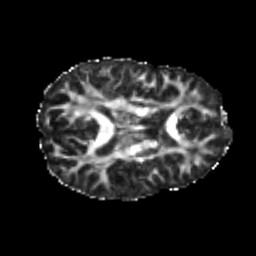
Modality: FA
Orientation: axial
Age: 21
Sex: male
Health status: healthy
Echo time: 0.074 s